Interaction volume radius: 10 \u00c5
Interaction volume height: 15 \u00c5
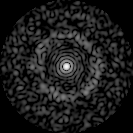
Disorder parameter: 0.8441